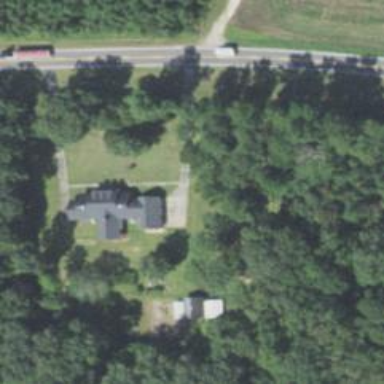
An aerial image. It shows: Driveway.